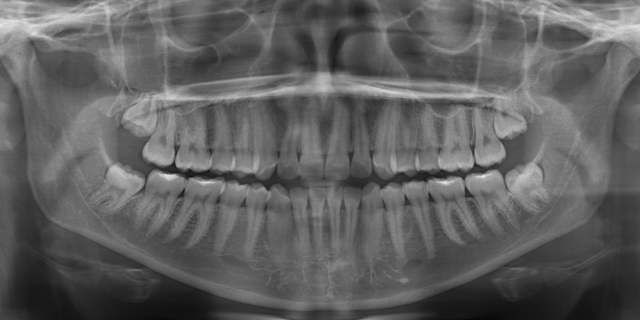
adult